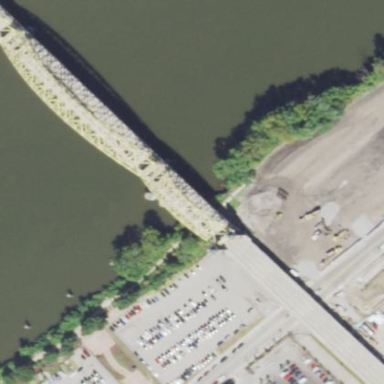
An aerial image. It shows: Bridge with arch structure.